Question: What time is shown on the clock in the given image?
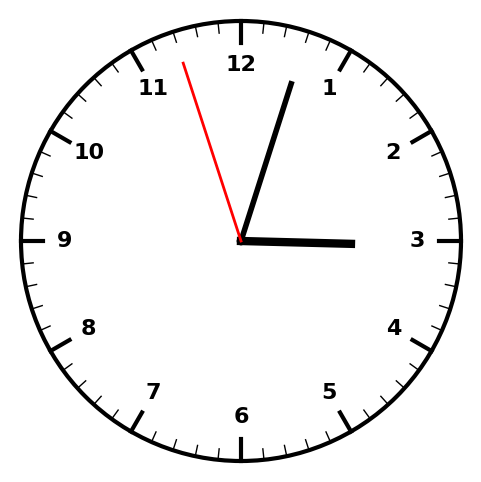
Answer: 03:02:57